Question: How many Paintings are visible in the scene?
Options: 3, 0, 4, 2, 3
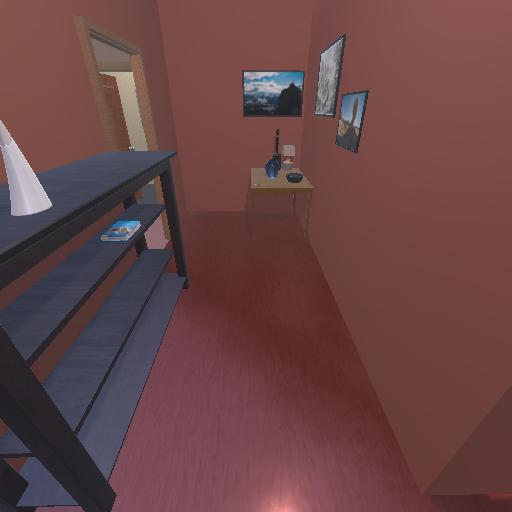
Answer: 3